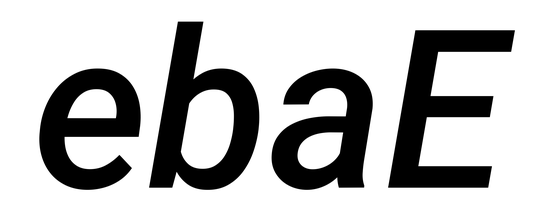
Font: Roboto-Italic_Medium_Italic